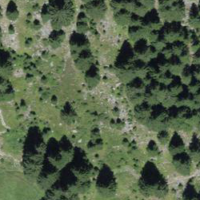
EUNIS habitat code: 47
Species observed at this site:
Euthystira brachyptera
Chorthippus biguttulus
Gomphocerippus rufus